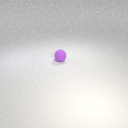
small purple rubber sphere